Question: I came up with this theory to avoid password stealing form POST sniffing.
The idea is to concatenate a salt string (randomly generated on php session_start()).

Basically the JS code would be added to the HTML:
'''
<script>
var salt_hash='654236426556424655643645462321560356';
</script>
'''
then before POSTing it, I'd calculate...
'''
cryptoPass = md5(md5(password)+salt_hash);
passowrd = ''; // clear user password input
submit POST...;
'''
Then on login.php I'd compare $_POST['cryptoPass'] with md5( MySQL user password stored with md5, plus the salt_hash)
Would it actually work or it's a nonsense theory?
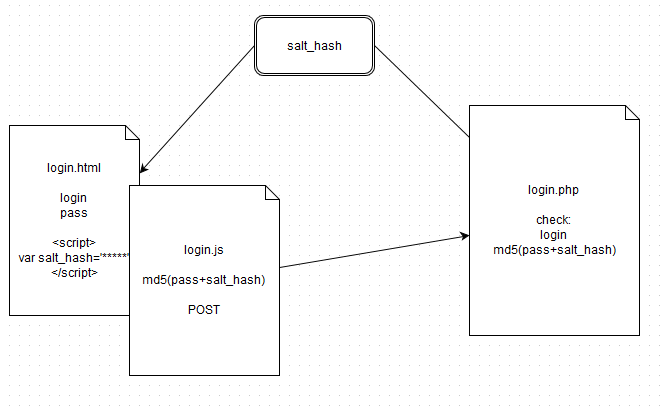
Answer: First I'll start with a side note, the first rule in security is never try to make and use your own crypto. There are professionals out there that are very good at making cryto algorithms, and people are still able to crack them.
Your scheme does not actually add that much security to the scheme. If an attacker knew that you were calculating hashes with:
> cryptoPass = md5(md5(password)+salt_hash);
Then they could just brute force using the same algorithm if they knew the salt value. This adds almost no security because it takes almost the same time to crack:
> cryptoPass = md5(password + salt);
both of the cracking algorithms for this are the same. They are the same time complexity. You are just hashing using two different functions.
The best solution here would to just be to use TLS, which is easily implemented.
And the notion of is unrealistic. There is no way to secure something 100% unfortunately. If man made it, then with enough time, man can crack it.
---
Let's say you use RANDOM hashing, just as you have mentioned. The client initiates a login sequence with the server and the server sends it the salt value:
> 718904732197
The attacker now knows the salt value. Now, the client hashes his/her password using your hashing function:
> cryptoPass = md5(md5(password)+salt_hash);
The salt hash is random, but known and so is the algorithm. From this the attacker cracks the hash using a simple brute force algorithm (it would take a matter of seconds to crack a simple 6 digit password). They can also use rainbow table and dictionary attacks against the hash to increase the cracking speed.
The attacker will generate hashes using your known function:
> cryptoPass = md5(md5(password)+salt_hash);
and they already know the salt value. They will extract the password from the hash using brute force. Now they have the clear text password and probably the username so they can now login to that user's account.
---
Maybe this will help you as well:
Is this better than no security? YES
Is hashing + salt better than hashing alone? YES
Is using a random salt value even more secure? YES, to an extent.
All of that aside, the scheme that you are using is not secure by today's standards. An experienced cracker could have your entire algorithm figured out in a couple of hours.